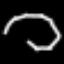
Label: octagon